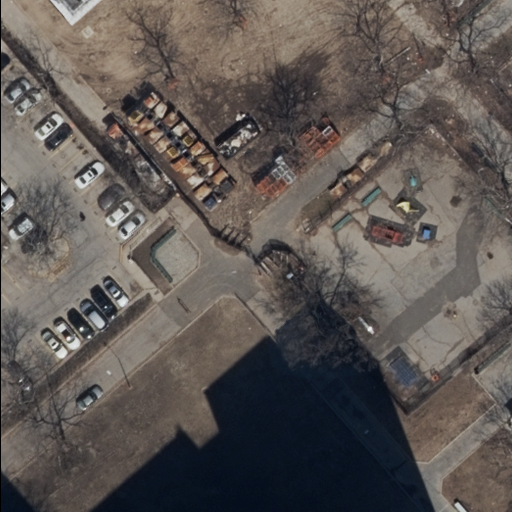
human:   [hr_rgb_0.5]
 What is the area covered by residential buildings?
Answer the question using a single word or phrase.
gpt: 22m2

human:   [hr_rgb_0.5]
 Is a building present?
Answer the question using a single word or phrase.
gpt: yes

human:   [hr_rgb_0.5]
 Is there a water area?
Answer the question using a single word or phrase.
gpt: no

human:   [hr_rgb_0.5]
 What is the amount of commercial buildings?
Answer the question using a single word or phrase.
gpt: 0

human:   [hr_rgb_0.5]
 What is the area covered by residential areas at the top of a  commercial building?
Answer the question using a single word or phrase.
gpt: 0m2

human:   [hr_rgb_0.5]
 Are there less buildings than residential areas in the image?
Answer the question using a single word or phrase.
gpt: no

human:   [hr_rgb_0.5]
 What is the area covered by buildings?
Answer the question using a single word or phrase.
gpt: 22m2

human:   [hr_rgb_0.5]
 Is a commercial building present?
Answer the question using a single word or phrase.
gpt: no

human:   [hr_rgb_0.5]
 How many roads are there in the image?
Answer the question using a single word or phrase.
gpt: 4

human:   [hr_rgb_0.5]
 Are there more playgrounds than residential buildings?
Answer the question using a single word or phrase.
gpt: no

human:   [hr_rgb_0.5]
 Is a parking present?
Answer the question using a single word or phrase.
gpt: yes

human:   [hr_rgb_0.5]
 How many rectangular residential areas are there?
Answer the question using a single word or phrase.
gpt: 1

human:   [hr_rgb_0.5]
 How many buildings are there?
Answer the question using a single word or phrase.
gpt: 1

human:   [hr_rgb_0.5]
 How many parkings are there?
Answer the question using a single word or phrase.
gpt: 1

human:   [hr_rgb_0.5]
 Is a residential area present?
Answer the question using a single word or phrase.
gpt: yes

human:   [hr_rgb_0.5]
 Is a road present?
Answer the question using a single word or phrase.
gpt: yes

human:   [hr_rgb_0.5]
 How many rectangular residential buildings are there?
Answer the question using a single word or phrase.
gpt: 1

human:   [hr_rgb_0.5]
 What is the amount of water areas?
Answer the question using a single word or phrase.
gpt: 0

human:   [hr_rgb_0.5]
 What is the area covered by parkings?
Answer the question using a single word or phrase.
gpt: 1510m2

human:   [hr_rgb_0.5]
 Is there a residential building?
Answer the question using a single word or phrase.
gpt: yes

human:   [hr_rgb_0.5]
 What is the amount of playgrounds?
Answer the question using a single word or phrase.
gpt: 1

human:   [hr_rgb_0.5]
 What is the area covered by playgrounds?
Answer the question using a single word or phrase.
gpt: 20m2

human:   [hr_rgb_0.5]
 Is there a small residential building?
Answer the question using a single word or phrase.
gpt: yes

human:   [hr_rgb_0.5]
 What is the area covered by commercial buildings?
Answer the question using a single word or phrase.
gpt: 0m2

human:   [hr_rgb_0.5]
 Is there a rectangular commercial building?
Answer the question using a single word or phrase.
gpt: no

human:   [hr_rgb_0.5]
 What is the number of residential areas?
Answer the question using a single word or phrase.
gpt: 1

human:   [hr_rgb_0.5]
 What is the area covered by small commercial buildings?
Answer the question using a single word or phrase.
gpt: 0m2

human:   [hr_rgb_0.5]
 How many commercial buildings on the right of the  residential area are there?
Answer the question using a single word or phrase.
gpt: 0

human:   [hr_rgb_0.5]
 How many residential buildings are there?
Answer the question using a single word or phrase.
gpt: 1

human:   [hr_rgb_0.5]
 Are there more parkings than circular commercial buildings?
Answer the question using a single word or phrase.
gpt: yes

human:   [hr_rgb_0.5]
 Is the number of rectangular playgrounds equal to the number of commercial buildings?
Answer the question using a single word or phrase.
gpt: no

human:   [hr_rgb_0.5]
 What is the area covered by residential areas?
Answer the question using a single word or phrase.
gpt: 477m2

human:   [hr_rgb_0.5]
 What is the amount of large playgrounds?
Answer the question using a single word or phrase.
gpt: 0

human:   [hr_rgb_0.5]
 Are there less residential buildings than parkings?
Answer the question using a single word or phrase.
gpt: no

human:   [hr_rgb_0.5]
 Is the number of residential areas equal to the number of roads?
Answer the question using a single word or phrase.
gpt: no

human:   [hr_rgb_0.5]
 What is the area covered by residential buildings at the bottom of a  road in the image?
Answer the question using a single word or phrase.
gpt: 0m2

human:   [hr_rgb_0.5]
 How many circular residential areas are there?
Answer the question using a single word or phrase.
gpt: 0

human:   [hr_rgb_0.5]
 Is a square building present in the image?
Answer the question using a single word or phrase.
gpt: no

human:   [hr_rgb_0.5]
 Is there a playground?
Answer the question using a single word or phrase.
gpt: yes

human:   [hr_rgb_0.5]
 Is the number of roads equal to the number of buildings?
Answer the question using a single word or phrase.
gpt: no

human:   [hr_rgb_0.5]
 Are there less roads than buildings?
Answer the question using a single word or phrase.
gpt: no

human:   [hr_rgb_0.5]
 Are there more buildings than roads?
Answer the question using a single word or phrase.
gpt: no

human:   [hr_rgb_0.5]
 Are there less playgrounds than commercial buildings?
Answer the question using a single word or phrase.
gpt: no

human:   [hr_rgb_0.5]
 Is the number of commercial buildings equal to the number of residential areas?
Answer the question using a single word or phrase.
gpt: no

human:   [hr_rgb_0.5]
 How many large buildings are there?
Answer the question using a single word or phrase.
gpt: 0

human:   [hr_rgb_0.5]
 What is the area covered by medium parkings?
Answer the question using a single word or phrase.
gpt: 0m2

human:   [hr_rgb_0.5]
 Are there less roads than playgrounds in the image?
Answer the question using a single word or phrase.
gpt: no

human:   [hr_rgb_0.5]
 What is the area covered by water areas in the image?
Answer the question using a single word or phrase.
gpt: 0m2

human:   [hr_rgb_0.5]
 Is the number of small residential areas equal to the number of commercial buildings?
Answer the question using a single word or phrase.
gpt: yes

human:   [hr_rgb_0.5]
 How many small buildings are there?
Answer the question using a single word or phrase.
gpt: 1

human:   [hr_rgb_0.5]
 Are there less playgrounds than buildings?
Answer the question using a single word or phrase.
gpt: no

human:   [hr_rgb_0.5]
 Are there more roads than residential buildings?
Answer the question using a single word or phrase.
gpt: yes

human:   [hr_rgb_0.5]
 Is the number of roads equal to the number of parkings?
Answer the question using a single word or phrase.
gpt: no

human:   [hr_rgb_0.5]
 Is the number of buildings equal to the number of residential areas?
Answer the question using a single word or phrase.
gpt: yes

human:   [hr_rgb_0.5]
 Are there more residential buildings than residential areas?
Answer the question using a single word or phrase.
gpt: no

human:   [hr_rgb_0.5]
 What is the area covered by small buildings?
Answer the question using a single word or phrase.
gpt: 22m2

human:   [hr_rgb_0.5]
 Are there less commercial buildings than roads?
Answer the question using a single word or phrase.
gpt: yes

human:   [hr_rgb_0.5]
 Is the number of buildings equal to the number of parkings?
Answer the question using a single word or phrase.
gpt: yes

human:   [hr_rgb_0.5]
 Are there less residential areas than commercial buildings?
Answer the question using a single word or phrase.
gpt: no

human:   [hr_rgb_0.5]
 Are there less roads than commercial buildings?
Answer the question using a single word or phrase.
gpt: no

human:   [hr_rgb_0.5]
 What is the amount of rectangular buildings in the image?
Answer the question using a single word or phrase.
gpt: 1

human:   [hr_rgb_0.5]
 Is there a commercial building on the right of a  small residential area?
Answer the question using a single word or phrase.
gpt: no

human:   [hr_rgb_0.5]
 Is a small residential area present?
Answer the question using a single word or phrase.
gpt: no

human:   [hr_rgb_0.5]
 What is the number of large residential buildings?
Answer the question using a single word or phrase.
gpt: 0